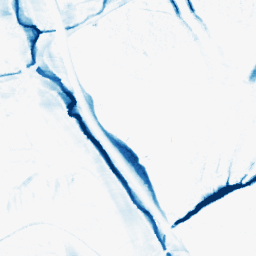
Category: morphological
Decomposition family: morphological_ellipse
Decomposition parameters: operation: closing
width: 10
height: 30
Upsampling method: cubic_catmull_rom
Upsampling parameters: scale: 4
Upsampling scale: 4